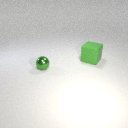
large green rubber cube to the right of small green metal sphere